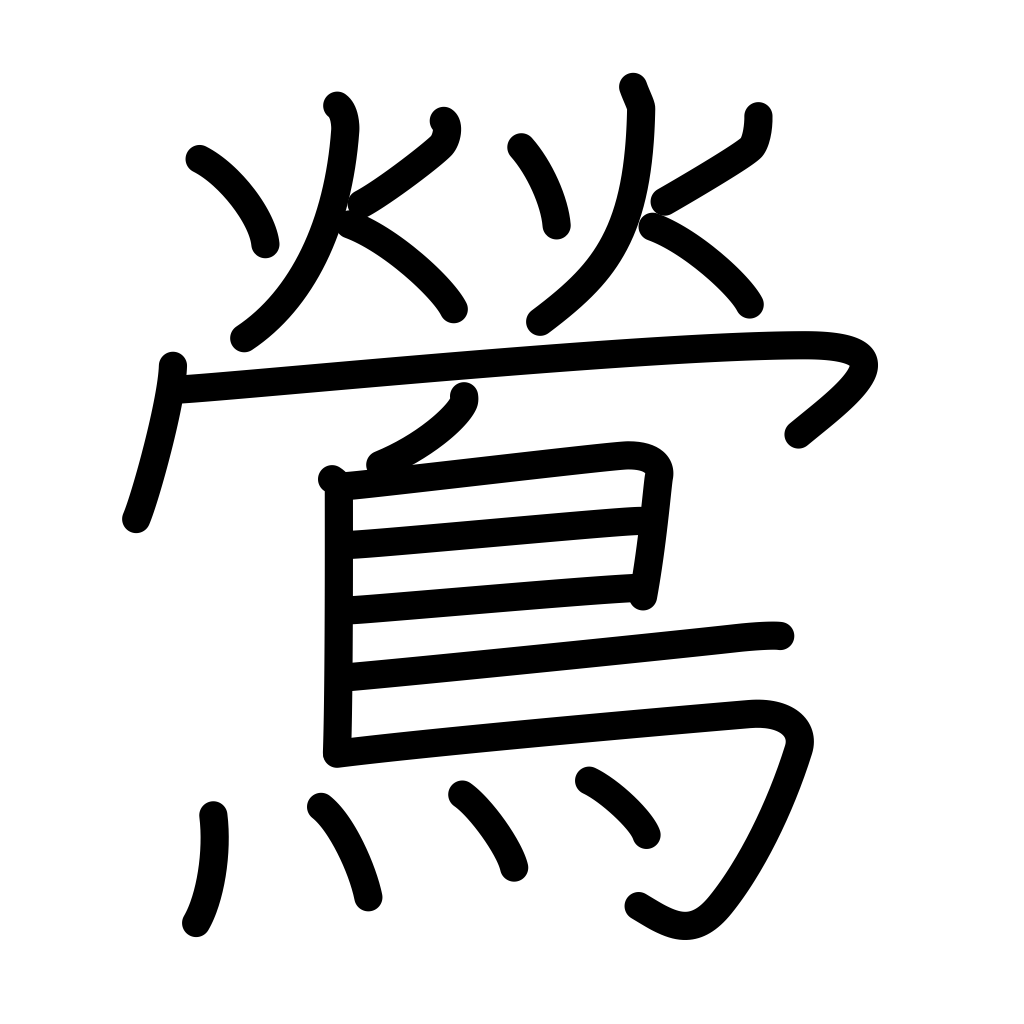
Meaning: nightingale